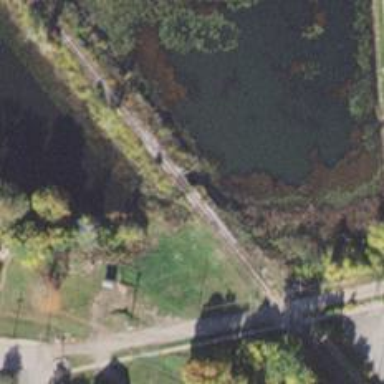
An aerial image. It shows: Disused railway bridge.